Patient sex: M
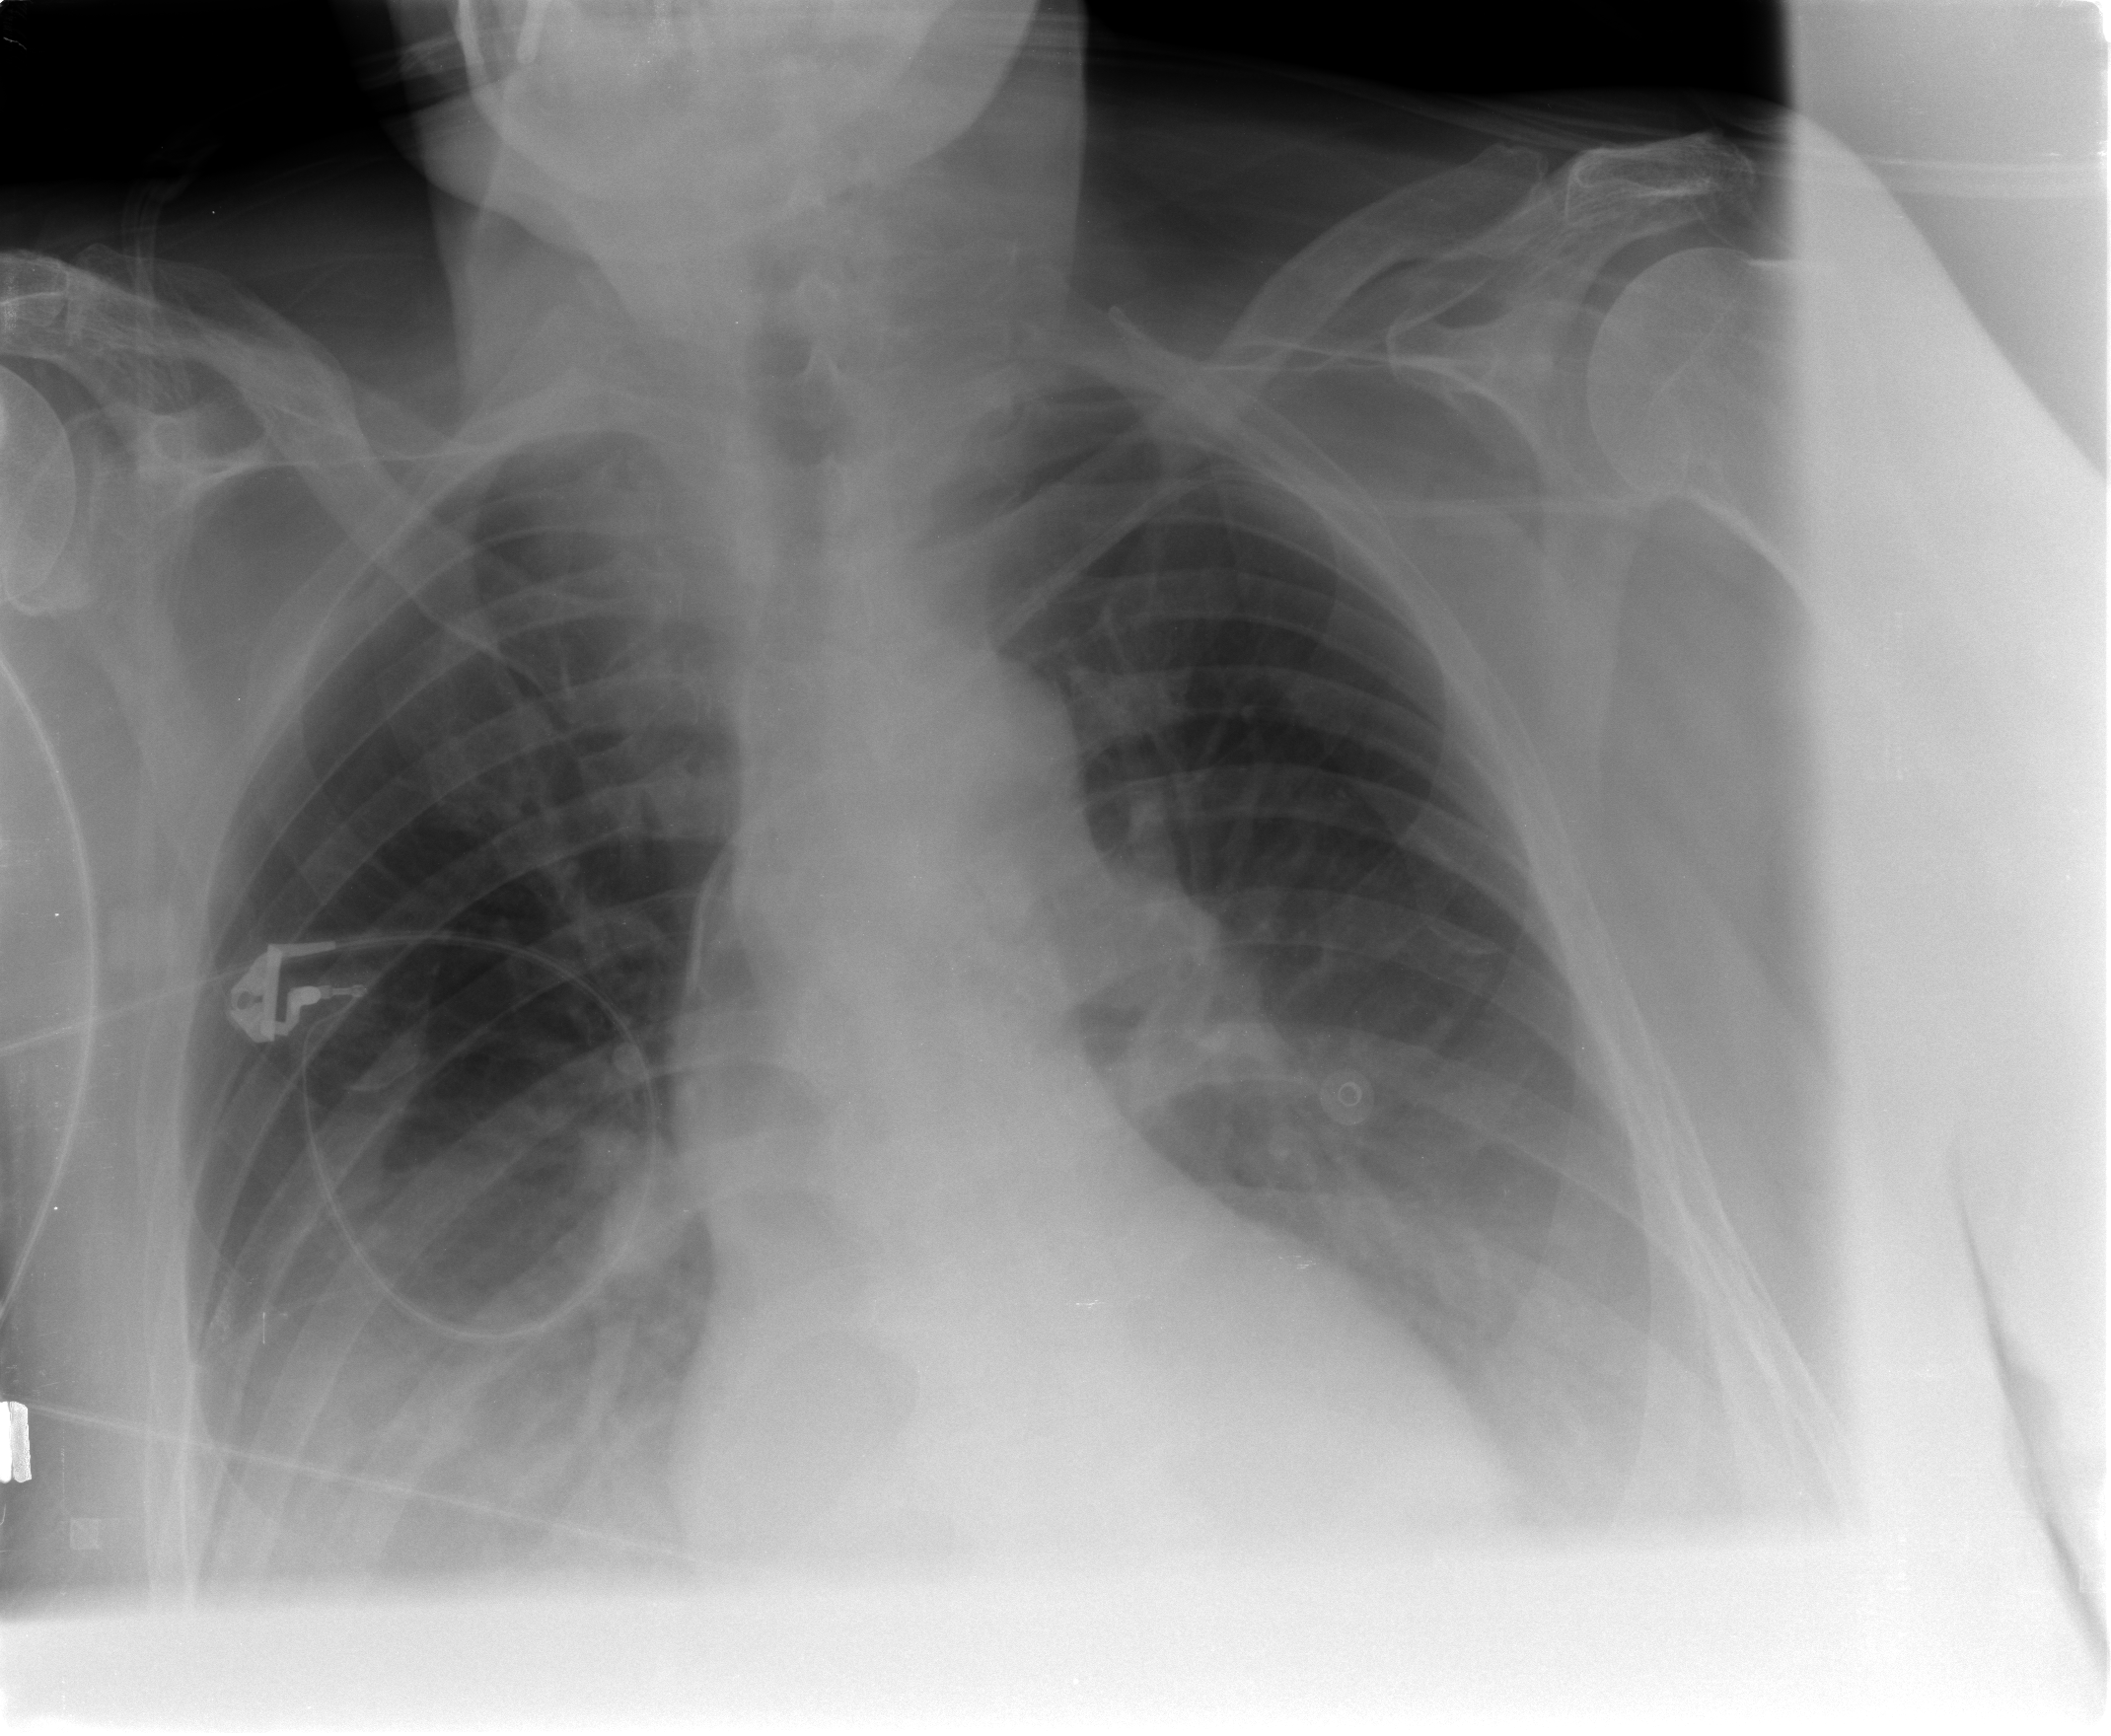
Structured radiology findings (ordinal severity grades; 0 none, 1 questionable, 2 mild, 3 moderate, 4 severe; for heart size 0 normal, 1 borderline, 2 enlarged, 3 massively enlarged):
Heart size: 0
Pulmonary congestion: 0
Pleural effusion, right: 0
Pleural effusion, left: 0
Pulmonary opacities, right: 2
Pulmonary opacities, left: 0
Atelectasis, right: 2
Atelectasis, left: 1